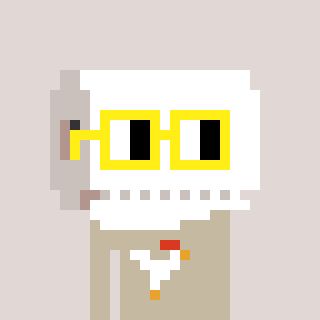
a pixel art character with square yellow glasses, a toiletpaper-full-shaped head and a bege-colored body on a warm background